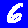
Digit: 6